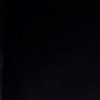
Label: space